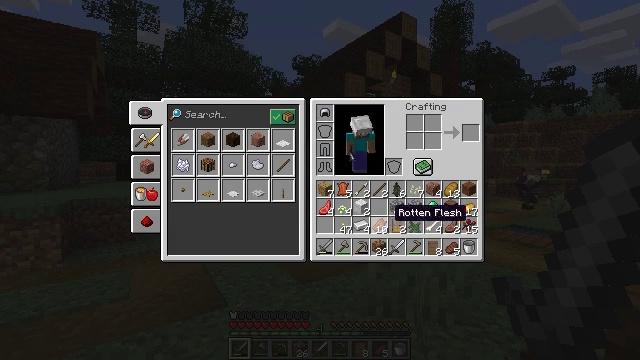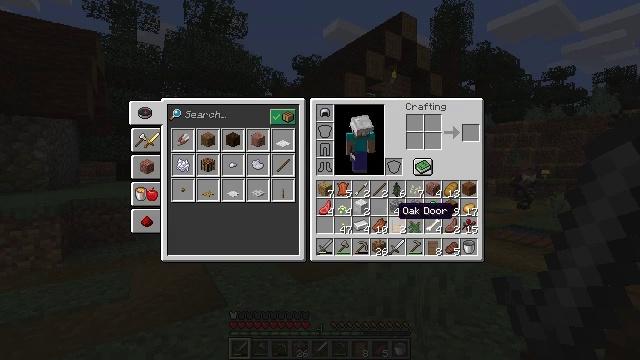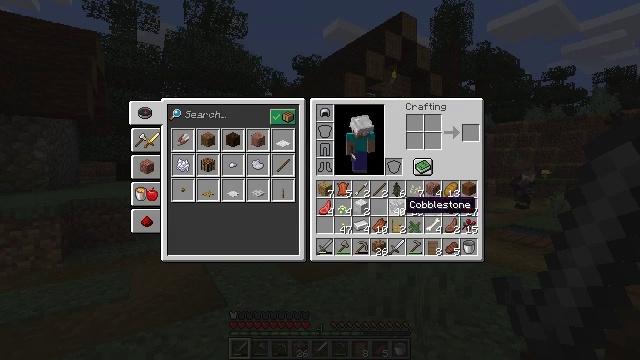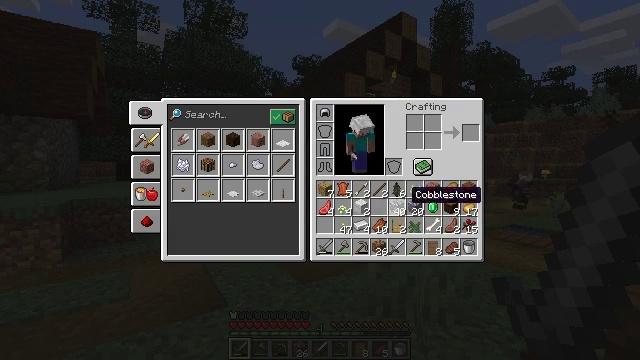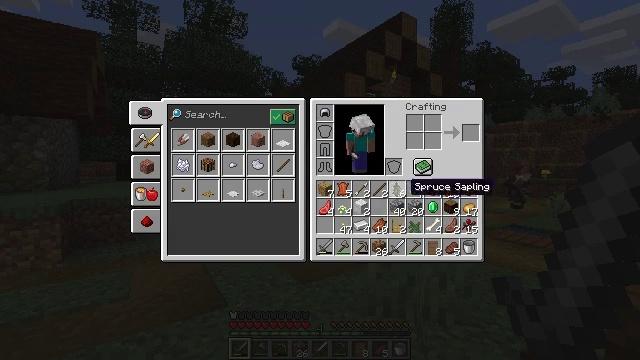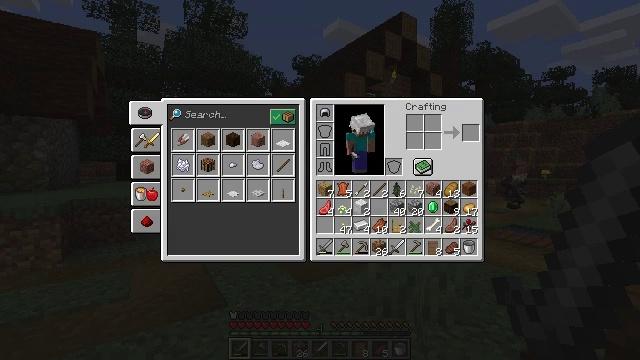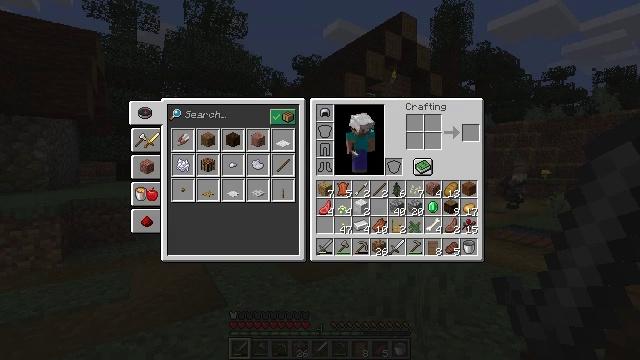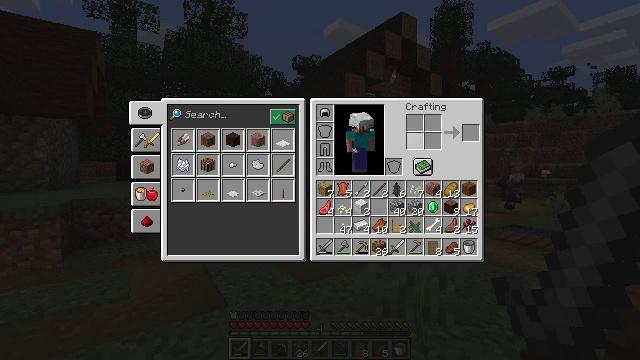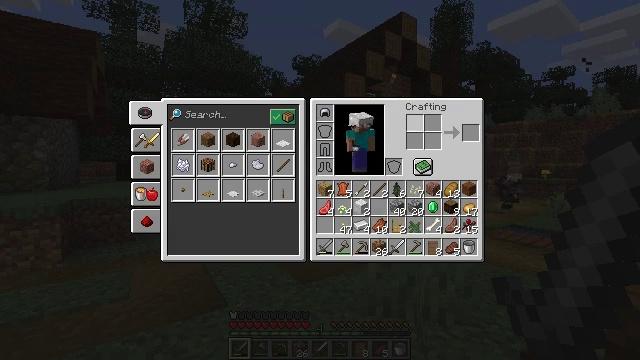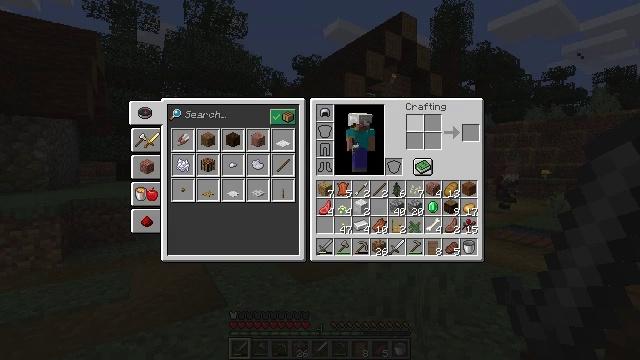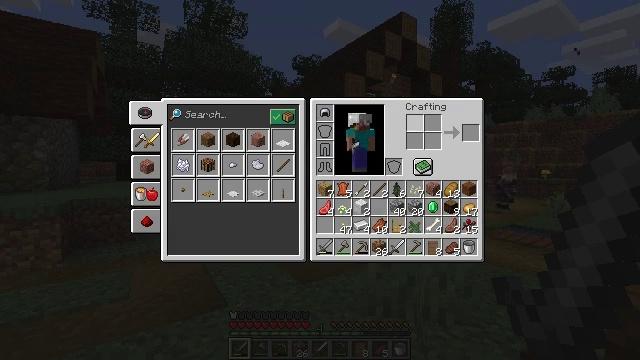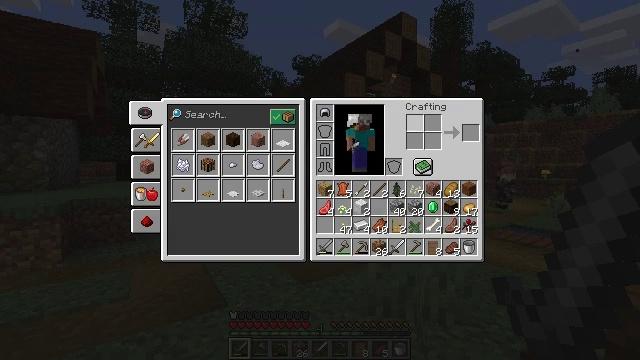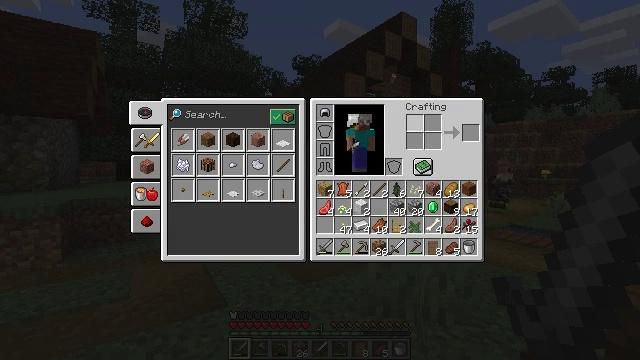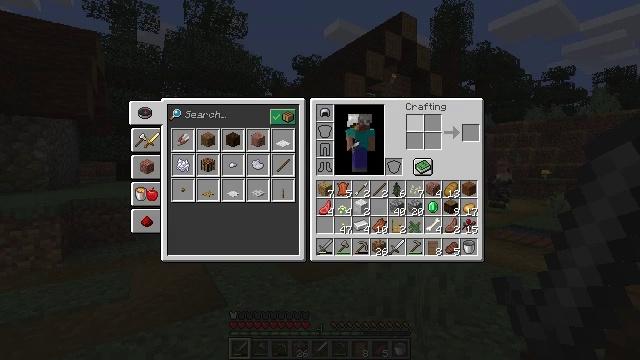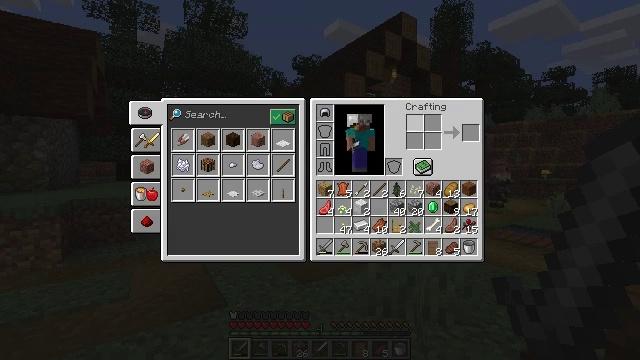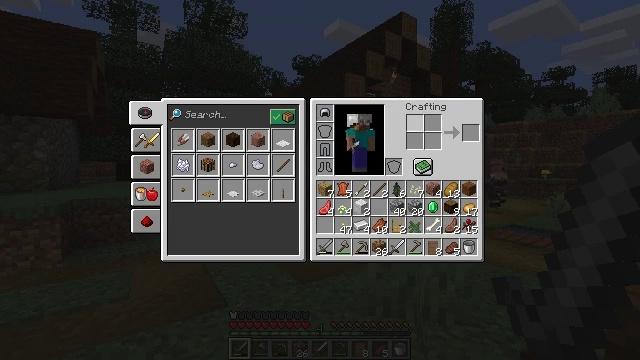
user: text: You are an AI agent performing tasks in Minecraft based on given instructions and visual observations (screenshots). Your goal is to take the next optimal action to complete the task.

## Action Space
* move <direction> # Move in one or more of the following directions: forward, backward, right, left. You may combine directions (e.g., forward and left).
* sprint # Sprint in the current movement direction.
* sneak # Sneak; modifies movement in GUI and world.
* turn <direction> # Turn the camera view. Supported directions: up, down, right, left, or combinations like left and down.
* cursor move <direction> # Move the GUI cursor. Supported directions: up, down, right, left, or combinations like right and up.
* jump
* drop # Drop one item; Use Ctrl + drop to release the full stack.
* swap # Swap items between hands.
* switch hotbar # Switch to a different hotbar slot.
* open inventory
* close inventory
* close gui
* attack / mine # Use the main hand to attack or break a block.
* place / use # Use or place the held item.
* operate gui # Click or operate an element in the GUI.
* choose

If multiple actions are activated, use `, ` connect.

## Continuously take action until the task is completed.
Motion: motion action
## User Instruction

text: Reclaim the spruce door from a structure.
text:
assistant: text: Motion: no_op
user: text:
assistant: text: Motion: cursor move right
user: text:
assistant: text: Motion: cursor move up
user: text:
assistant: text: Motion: cursor move up
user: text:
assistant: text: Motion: cursor move up
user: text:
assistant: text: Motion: cursor move up
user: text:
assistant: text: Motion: cursor move up
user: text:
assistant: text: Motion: cursor move up
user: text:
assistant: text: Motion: no_op
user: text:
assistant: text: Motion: no_op
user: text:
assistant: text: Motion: no_op
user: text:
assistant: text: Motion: no_op
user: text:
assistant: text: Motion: no_op
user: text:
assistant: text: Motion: no_op
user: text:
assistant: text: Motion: no_op
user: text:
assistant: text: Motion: no_op
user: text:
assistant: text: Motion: no_op
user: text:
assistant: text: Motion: no_op
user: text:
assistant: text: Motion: no_op
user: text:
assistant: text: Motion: no_op
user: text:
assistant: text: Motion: no_op
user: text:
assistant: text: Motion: no_op
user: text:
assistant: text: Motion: no_op
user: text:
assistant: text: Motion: no_op
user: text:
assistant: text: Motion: no_op
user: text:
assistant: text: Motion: no_op
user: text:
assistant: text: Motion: no_op
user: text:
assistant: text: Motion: no_op
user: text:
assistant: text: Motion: no_op
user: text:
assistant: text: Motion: no_op